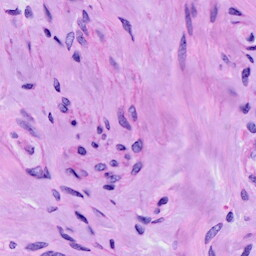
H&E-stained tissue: Cervix